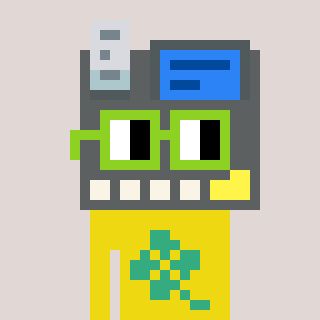
a pixel art character with square light green glasses, a cash register-shaped head and a yellow-colored body on a warm background